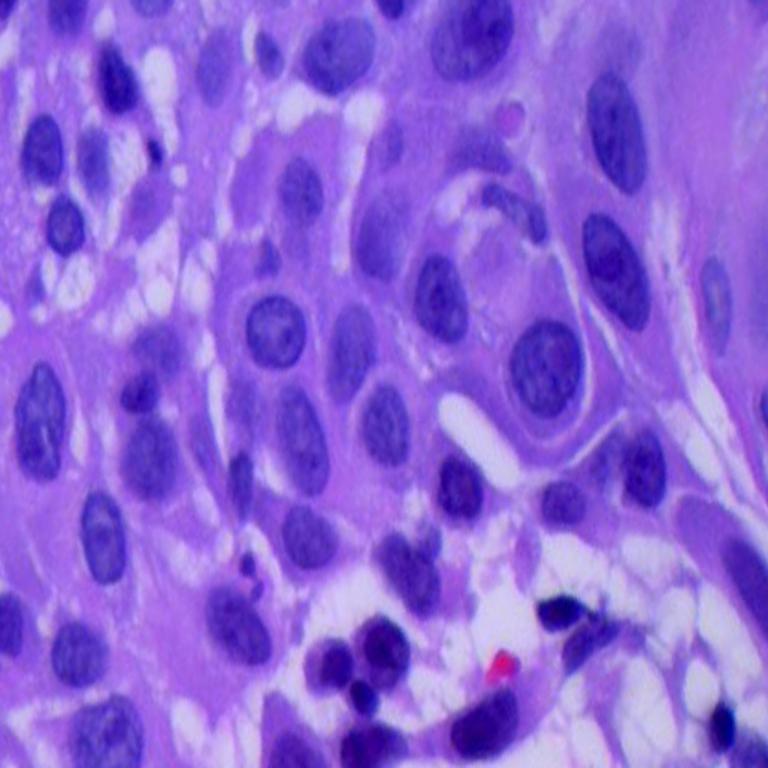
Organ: lung
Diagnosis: squamous carcinomas